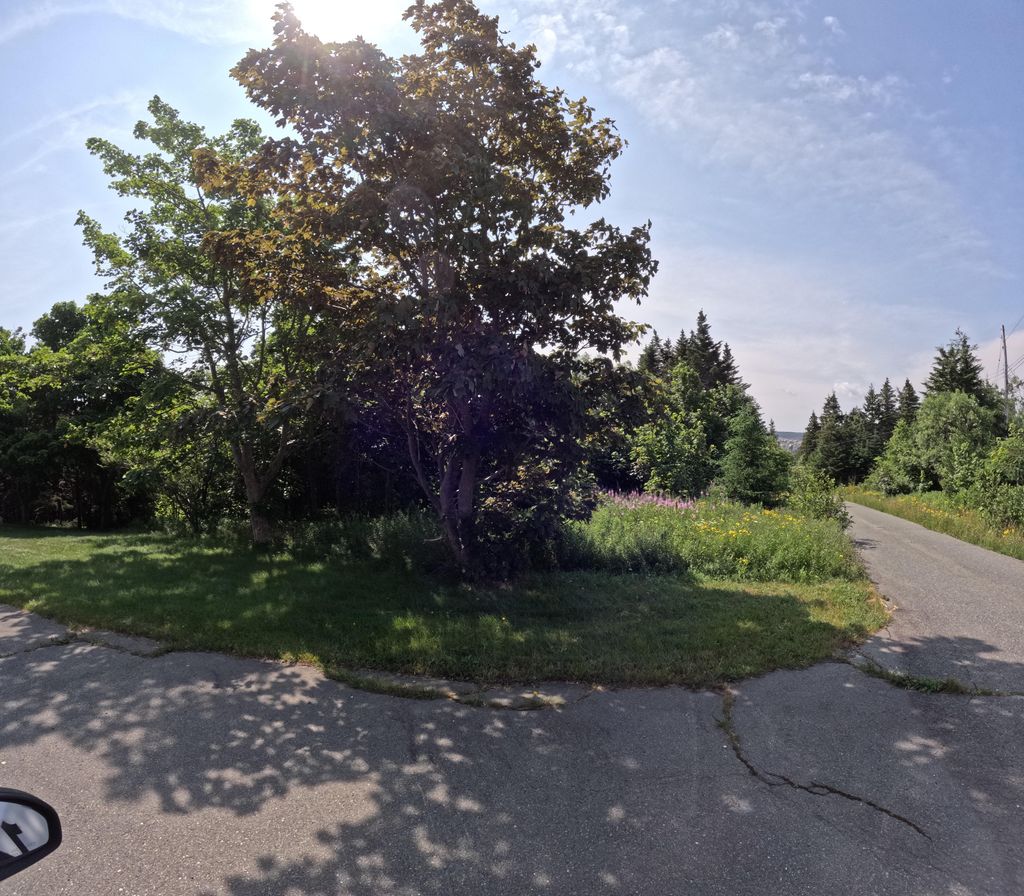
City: st_johns